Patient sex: F
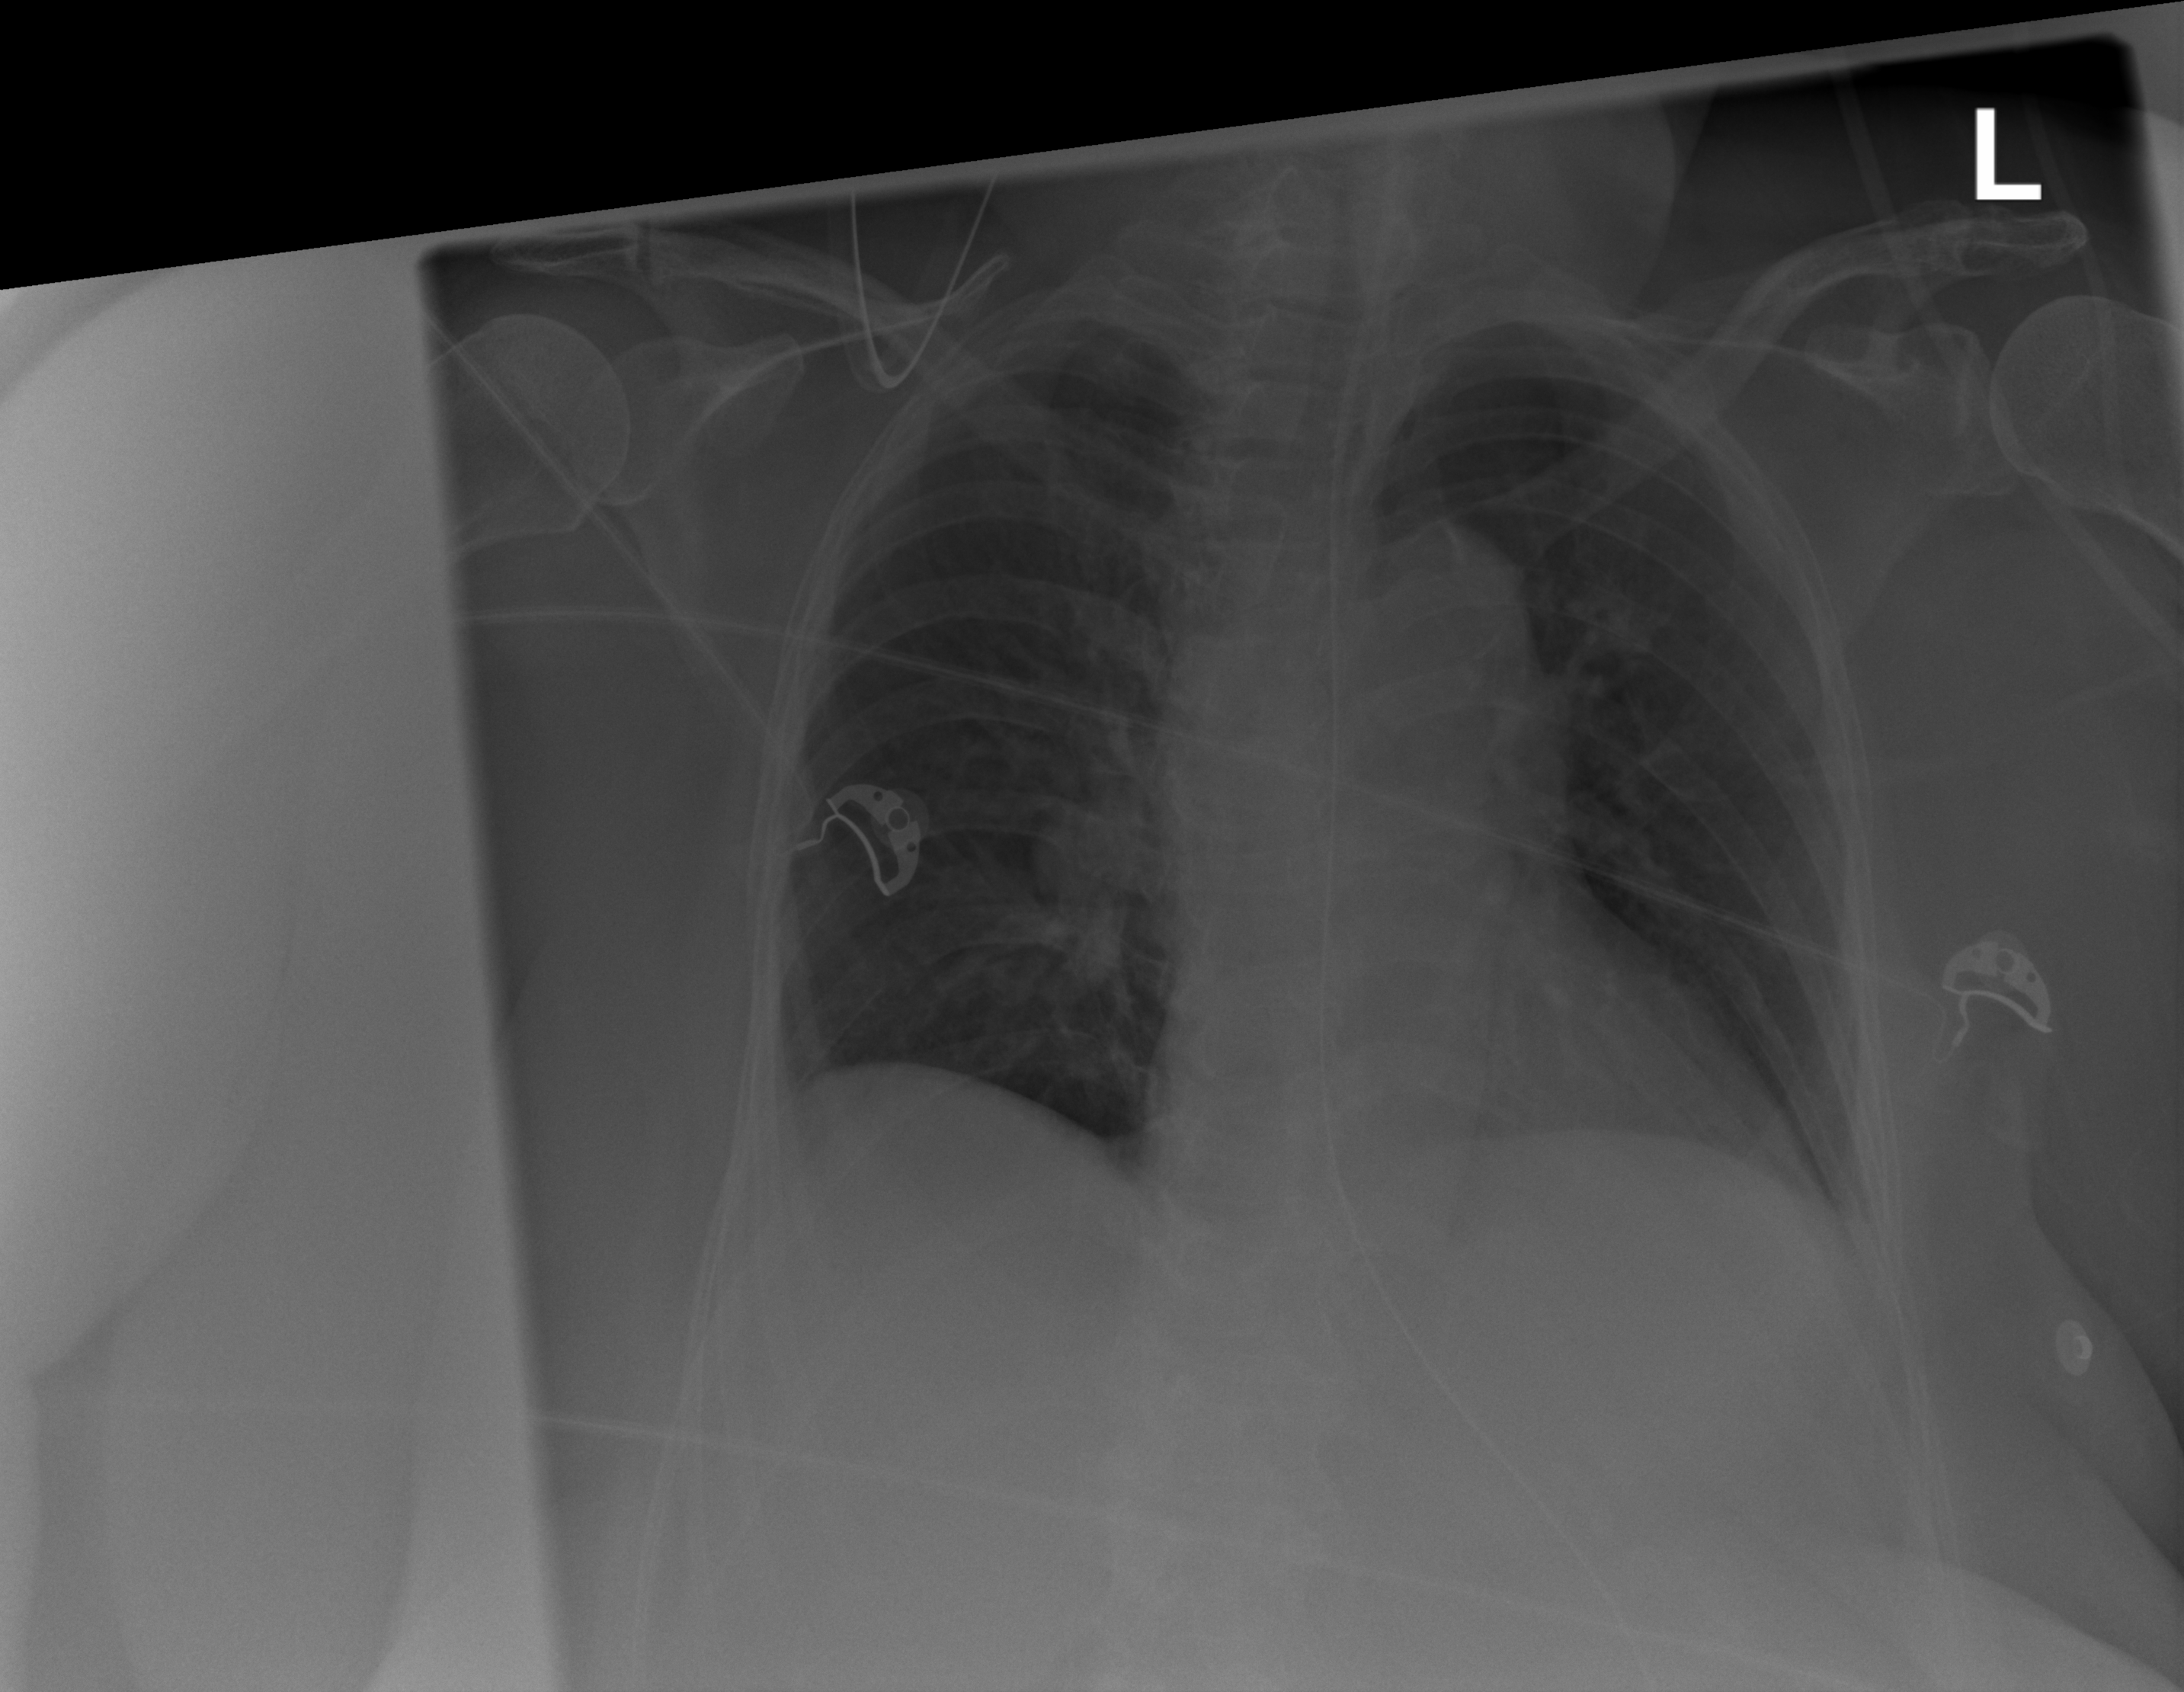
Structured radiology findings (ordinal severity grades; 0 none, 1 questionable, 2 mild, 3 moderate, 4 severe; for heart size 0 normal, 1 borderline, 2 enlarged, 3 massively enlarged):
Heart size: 1
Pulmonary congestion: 1
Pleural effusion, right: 0
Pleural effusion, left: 2
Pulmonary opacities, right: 0
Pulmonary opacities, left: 0
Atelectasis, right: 2
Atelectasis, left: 0